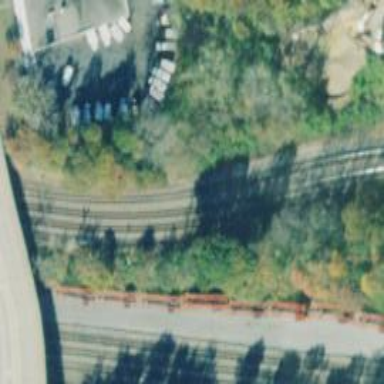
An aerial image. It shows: Railway with milepost marked "WA".